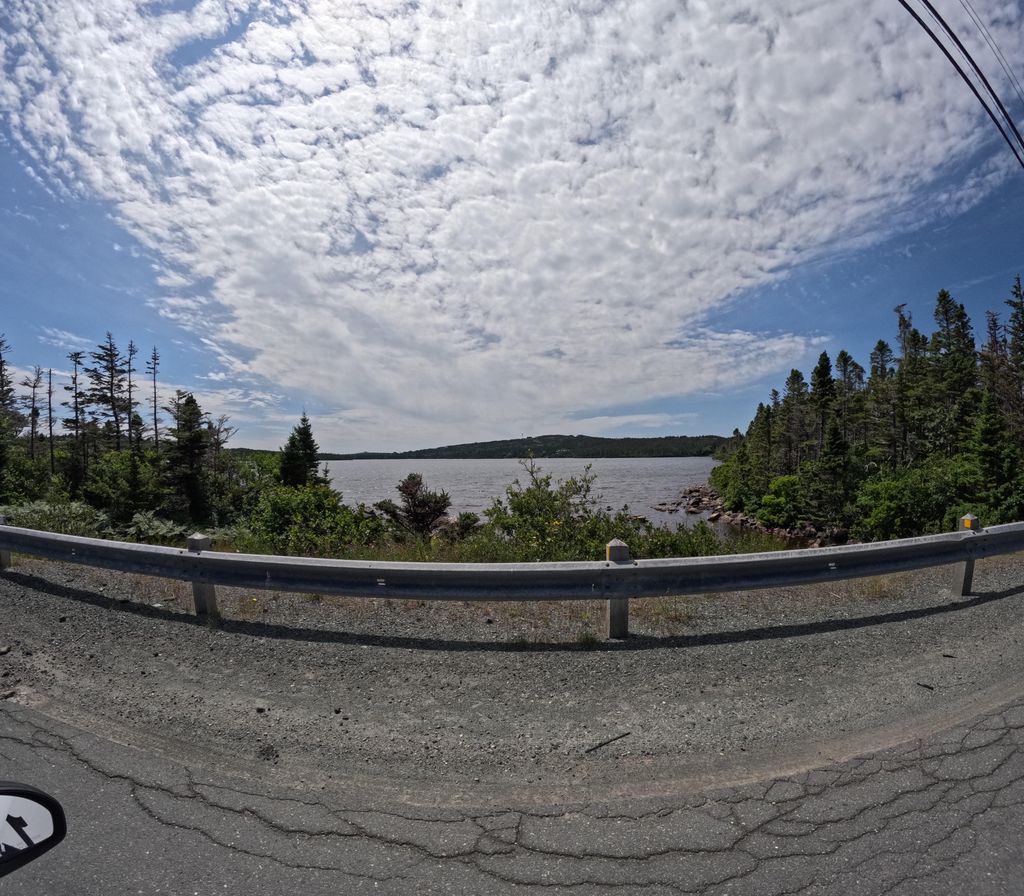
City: st_johns